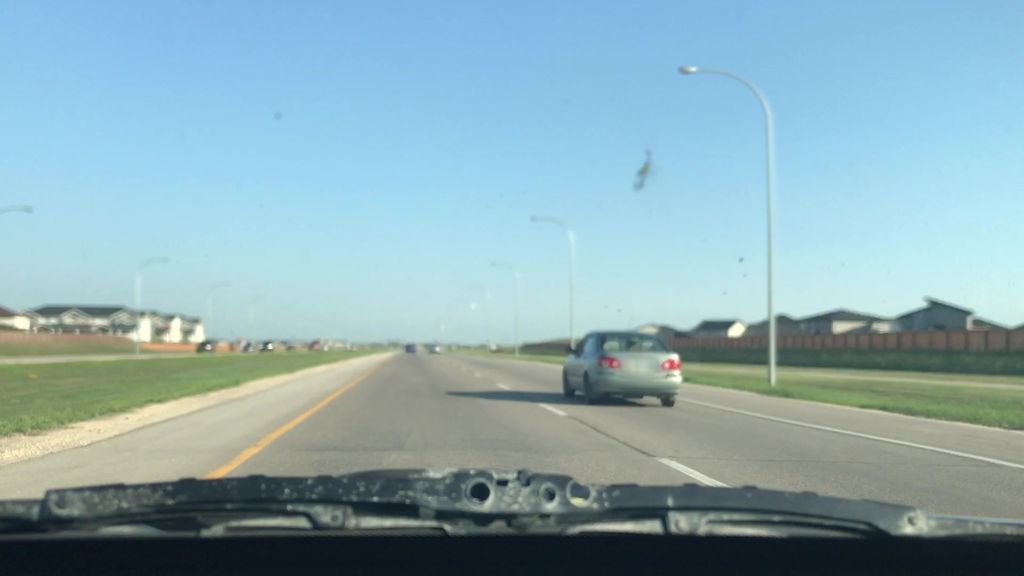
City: winnipeg